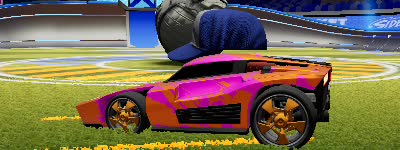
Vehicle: breakout